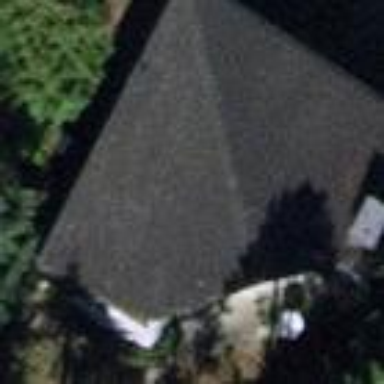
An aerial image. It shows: Detached building with skillion roof shape.